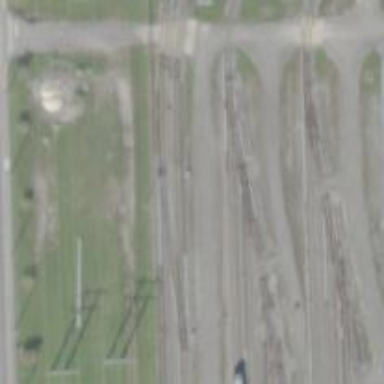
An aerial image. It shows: Electrified rail in service yard.